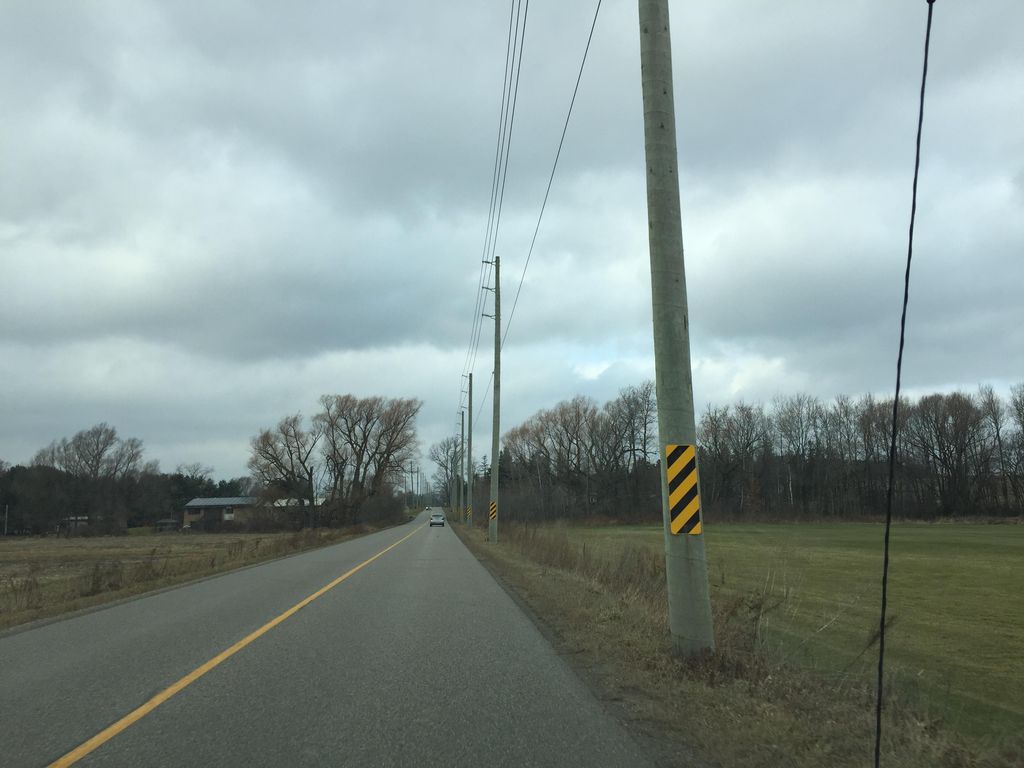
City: kitchener-waterloo